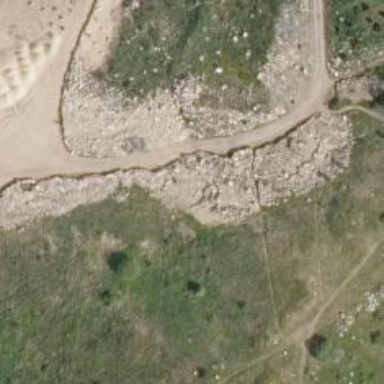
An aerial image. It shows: Path.